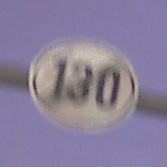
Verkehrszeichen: EndeGeschwindigkeit130
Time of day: SunriseSunset
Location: Outdoor (Urban)
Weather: PartlyCloudy
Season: NotSpecified
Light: Artificial